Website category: movie
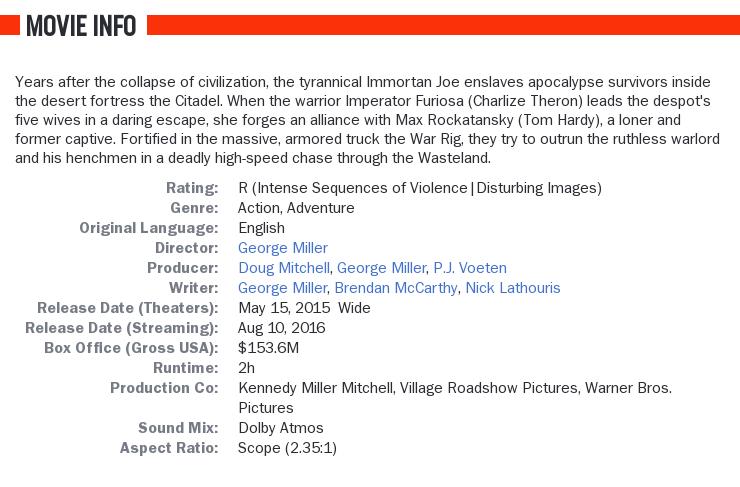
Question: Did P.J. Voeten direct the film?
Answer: no

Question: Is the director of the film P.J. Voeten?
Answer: no

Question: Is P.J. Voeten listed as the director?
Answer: no

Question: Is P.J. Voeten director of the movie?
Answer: no

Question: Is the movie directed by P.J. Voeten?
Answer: no

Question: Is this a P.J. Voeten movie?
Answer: no

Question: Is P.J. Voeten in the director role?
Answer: no

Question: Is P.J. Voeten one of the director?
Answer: no

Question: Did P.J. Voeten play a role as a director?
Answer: no

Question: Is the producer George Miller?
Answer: no

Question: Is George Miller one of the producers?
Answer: no

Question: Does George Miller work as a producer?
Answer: no

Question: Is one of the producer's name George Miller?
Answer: no

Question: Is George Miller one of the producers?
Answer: no

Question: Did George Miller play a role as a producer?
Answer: no

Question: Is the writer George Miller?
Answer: yes

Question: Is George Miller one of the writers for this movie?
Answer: yes

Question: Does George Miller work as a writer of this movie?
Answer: yes

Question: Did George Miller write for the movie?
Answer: yes

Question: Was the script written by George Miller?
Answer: yes

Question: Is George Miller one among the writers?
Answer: yes

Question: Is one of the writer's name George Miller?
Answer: yes

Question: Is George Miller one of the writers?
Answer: yes

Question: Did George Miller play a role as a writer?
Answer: yes

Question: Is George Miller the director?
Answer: no

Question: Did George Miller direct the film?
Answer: no

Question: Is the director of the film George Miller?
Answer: no

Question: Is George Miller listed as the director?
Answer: no

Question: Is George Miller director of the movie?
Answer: no

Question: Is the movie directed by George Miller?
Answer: no

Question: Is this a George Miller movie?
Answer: no

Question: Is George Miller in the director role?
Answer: no

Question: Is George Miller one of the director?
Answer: no

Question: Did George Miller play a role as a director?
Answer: no

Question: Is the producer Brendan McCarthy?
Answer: no

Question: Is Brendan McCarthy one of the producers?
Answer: no

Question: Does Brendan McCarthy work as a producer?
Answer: no

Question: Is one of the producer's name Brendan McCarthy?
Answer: no

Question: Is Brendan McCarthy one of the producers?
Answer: no

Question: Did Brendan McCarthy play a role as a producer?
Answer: no

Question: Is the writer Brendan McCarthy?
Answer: yes

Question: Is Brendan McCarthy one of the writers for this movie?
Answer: yes

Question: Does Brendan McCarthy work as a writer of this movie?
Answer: yes

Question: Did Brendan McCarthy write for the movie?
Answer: yes

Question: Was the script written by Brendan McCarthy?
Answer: yes

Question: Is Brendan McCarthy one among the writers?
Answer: yes

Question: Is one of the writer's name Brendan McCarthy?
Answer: yes

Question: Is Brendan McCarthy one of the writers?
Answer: yes

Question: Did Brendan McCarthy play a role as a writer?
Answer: yes

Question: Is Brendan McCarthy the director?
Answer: no

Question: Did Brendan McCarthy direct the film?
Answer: no

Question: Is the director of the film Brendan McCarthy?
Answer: no

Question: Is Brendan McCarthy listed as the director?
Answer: no

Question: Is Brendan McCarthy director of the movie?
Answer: no

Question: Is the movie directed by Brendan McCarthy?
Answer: no

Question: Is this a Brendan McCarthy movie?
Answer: no

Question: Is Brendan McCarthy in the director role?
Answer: no

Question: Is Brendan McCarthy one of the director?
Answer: no

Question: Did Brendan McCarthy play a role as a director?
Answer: no

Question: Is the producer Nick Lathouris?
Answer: no

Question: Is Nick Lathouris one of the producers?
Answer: no

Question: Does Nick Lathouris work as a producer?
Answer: no

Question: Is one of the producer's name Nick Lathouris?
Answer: no

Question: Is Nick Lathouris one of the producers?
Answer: no